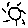
Label: sun